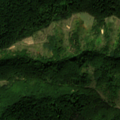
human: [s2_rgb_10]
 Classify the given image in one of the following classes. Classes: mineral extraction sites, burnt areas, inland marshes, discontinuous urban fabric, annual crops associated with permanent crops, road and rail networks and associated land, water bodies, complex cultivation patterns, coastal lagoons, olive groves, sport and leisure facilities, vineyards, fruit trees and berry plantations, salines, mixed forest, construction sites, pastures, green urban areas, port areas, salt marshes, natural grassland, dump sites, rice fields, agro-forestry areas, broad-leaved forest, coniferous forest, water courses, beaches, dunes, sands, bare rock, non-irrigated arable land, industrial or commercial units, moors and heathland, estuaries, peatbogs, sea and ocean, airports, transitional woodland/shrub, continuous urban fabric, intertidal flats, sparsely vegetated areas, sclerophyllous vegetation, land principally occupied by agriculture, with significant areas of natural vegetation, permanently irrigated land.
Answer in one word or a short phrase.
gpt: broad-leaved forest, transitional woodland/shrub